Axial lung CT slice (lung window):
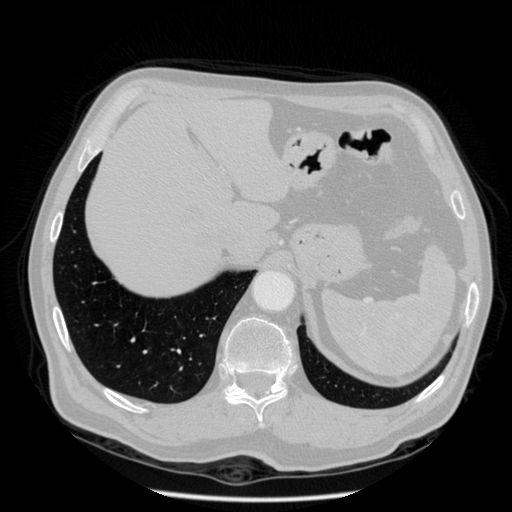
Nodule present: no